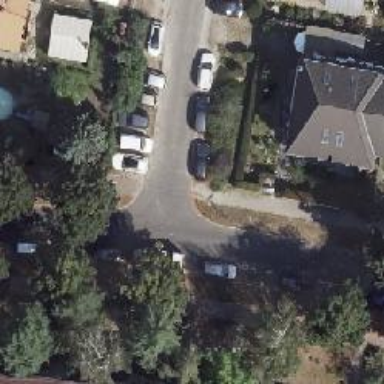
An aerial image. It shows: Residential road with asphalt surface and parallel parking lanes on both sides.